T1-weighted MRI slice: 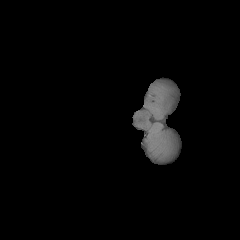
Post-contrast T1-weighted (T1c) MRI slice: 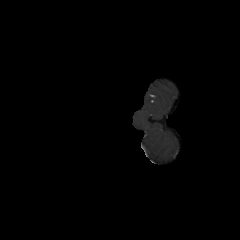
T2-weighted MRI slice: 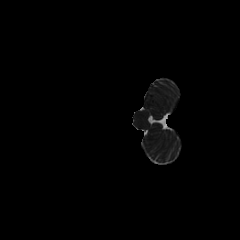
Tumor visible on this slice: no